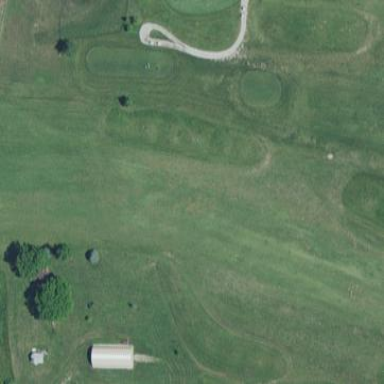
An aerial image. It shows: Grassy golf fairway.